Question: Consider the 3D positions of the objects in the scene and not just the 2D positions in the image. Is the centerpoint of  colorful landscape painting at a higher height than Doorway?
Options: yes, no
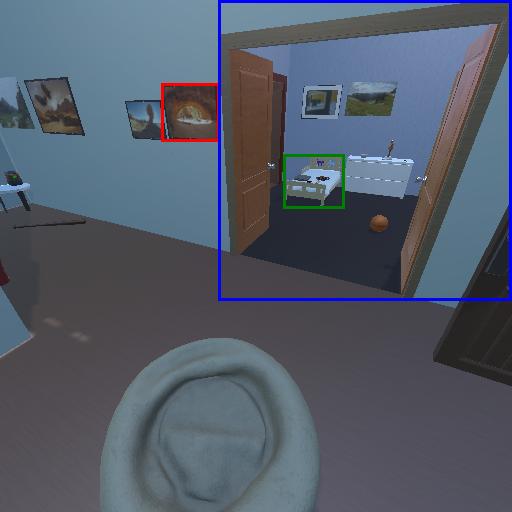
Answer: yes